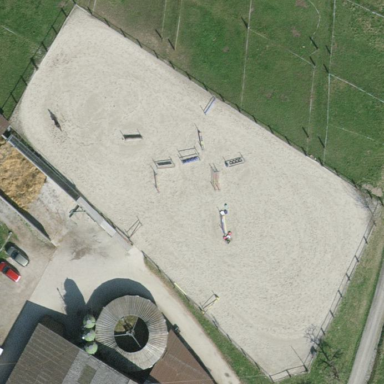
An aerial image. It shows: Equestrian pitch for leisure land use.